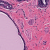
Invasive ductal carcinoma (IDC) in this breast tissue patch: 0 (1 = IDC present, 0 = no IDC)